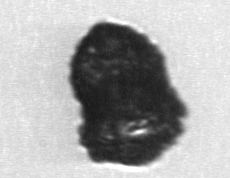
Label: Tintinnopsis